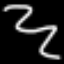
Label: squiggle